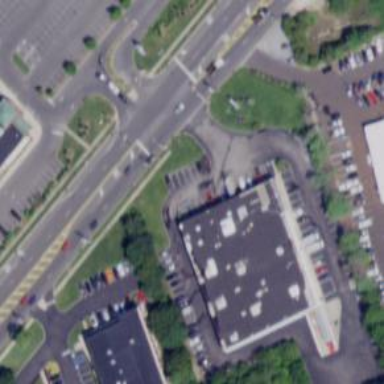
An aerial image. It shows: Supermarket.